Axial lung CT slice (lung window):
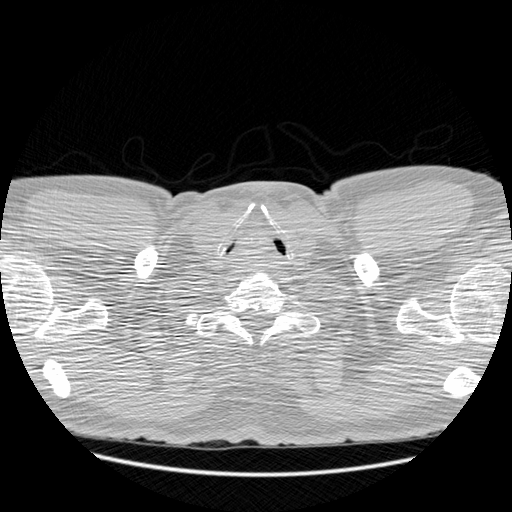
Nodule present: no